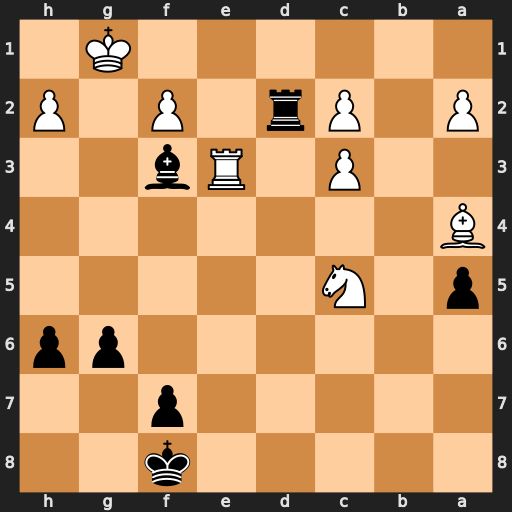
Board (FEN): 5k2/5p2/6pp/p1N5/B7/2P1Rb2/P1Pr1P1P/6K1
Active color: b
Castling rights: -
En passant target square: -
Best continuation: Rd1+ Re1 Rxe1#